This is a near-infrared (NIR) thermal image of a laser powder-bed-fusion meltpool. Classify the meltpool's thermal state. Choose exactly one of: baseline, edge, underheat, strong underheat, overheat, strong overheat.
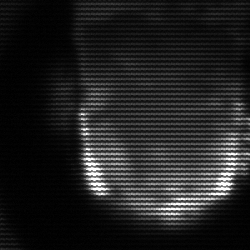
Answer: baseline